Interaction volume radius: 10 \u00c5
Interaction volume height: 45 \u00c5
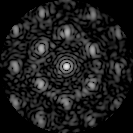
Disorder parameter: 0.469